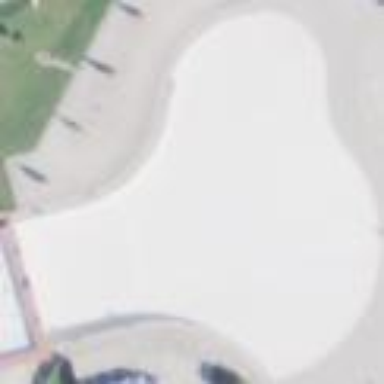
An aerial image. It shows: Outdoor leisure land with wave pool for swimming.